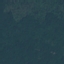
Land use / land cover class: Forest